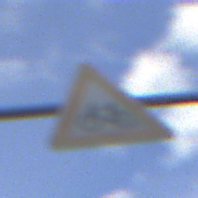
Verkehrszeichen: RadverkehrRechts
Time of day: MorningAfternoon
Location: Outdoor (Suburban)
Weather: PartlyCloudy
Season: NotSpecified
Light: Natural